Question: In QTP11, I have a function as below to handle a drop-down list button.
The HTML structure is as follows:

Sub FindDropdown(text)
' get page and text as parameter
counter = 0
'''
Set oDesc = Description.Create()
oDesc("html tag").Value = "tr"
Set trContent = Browser("Change Management - SAP").Page("Change Management - SAP").ChildObjects(oDesc)
TRSum = trContent.Count()
For i = 0 To TRSum - 1
Set objPage = trContent(i).Object
Set objTag = objPage.GetElementsByTagName("td")
spanSum = objTag.Length - 1
For intCtr = 0 to spanSum
strLink = objTag(intCtr).InnerText
If strLink = text Then
trContent(i).Object.click()
End If
Next
Next
Set oDesc=nothing
End Sub
'''
While I have tested, and the with inner element Select All could be recognized, I could not perform an action (like click), and in fact, the code:
trContent(i).Object.click()
seems having no effect.
Does this have anything to do with the listener/event handler place? such as the listener is not is the TR or TD element?
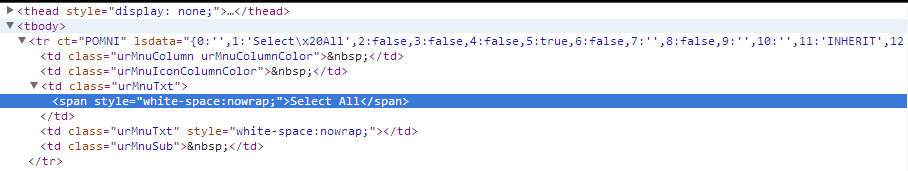
Answer: I tried totally four method to trigger the click event listener:
1. QTP recognization:
Just Using the TO contained in Object Repositery, and .click to fire the click listener. No Response;
2. Using the SendKeys method:
It works in this Action, while when I called the Action from my main action, it does not work;
3. Using DOM call:
Just as the scripts above in the question, I could not fire the click handler;
Finally, I turned to the devicereplay. The idea get the element's run time position, and click on that position. This is somehow low level function, and it runs smoothly for my part.
Here is my working script:
'''
Set objReleaseTR = Browser("Change Management - SAP").Page("Change Management - SAP_3").WebElement("Release all Transport")
Set objDeviceReplay = CreateObject("mercury.devicereplay")
x = objReleaseTR.GetROProperty("abs_x")
y = objReleaseTR.GetROProperty("abs_y")
objDeviceReplay.MouseClick x + 5, y + 5, 0
Set objDeviceReplay = nothing
'''
Hope this could be helpful for guys that encounter the same problem.